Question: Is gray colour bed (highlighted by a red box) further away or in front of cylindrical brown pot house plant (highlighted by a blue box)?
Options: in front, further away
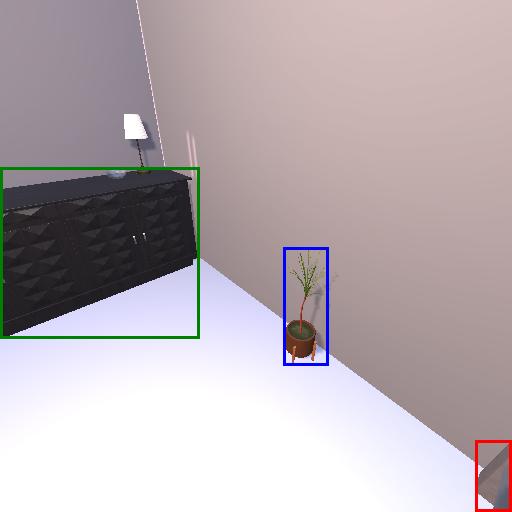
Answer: in front